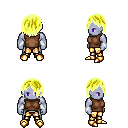
a pixel art fantasy rpg character, male body template, dark elf, purple skin, brown sleeveless shirt, gold greaves, gold bangs hairstyle, white cloth bracers, gold boots, four views (front, back, left, right), 2x2 character sprite sheet, small pixel art, hard edges, no anti-aliasing